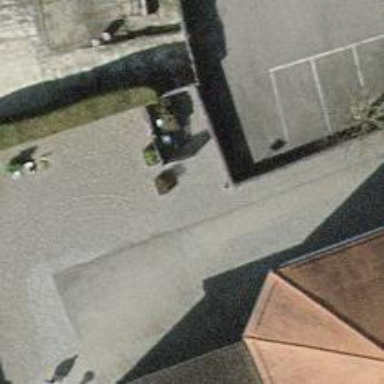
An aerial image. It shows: Path made of paving stones.